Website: apple
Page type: payment
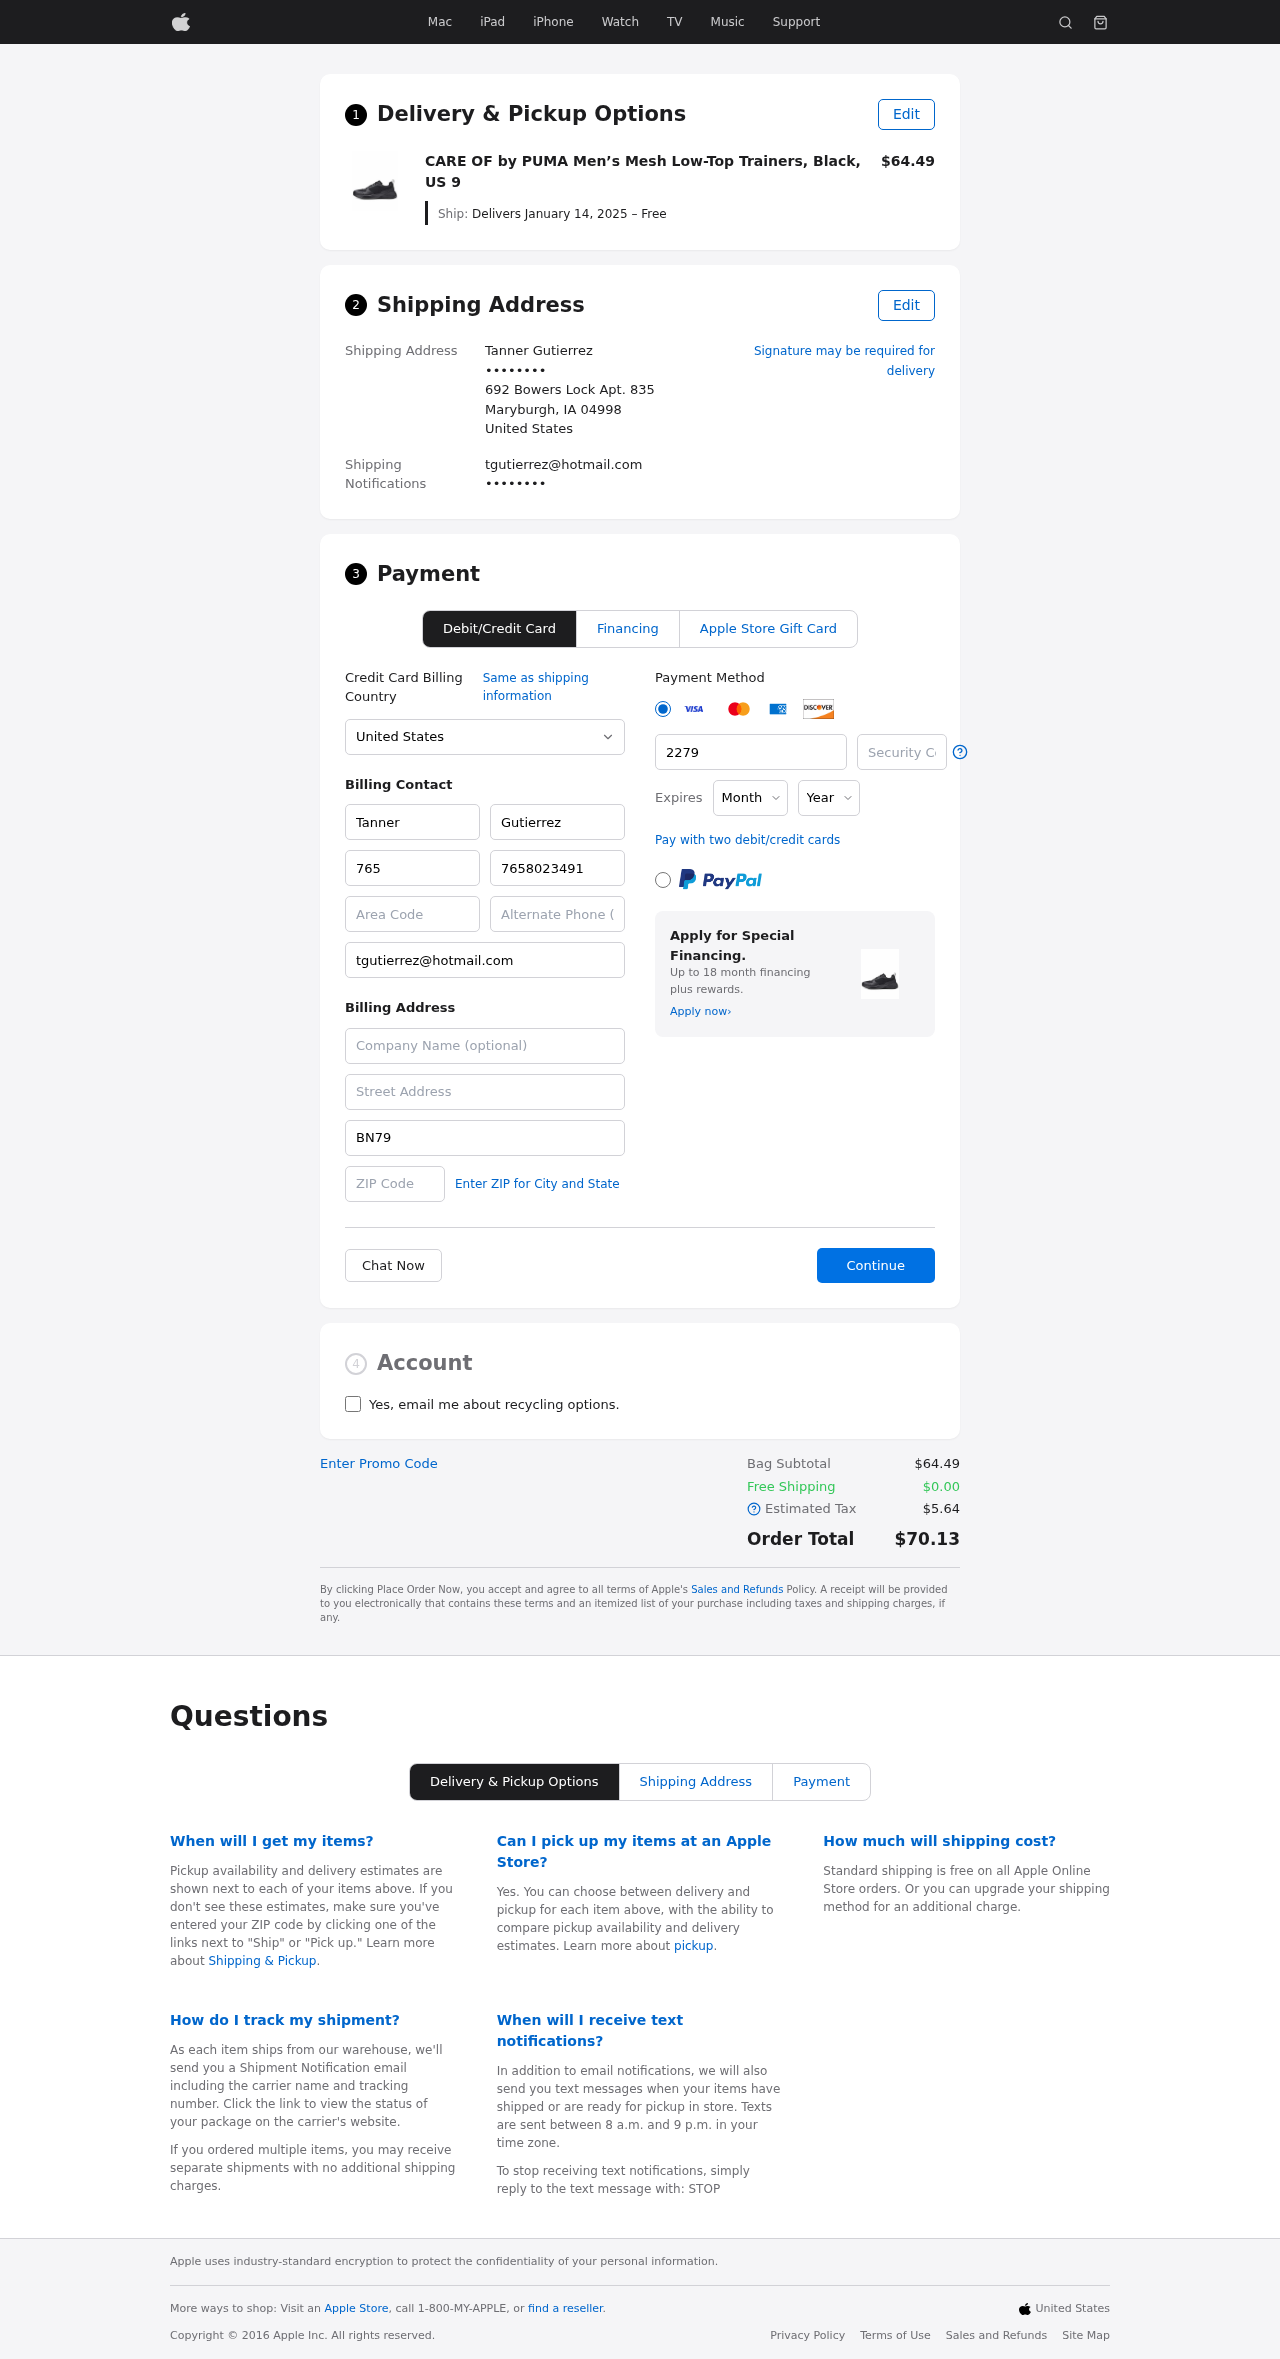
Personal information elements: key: PII_CARD_CVV
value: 318
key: PII_CARD_EXPIRY_MONTH
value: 12
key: PII_CARD_EXPIRY_YEAR
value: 30
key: PII_CARD_NUMBER
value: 2279 8401 1723 5456
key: PII_CITY_STATE_ZIP
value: Maryburgh, IA 04998
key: PII_COUNTRY
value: United States
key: PII_EMAIL
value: tgutierrez@hotmail.com
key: PII_EMAIL2
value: tgutierrez@hotmail.com
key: PII_FIRSTNAME
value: Tanner
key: PII_FULLNAME
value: Tanner Gutierrez
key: PII_LASTNAME
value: Gutierrez
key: PII_PHONE3
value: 7658023491
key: PII_PHONE_AREA
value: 765
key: PII_SECURITY_CODE
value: BN79
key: PII_STREET
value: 692 Bowers Lock Apt. 835
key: PII_PHONE
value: ••••••••
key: PII_PHONE2
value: ••••••••
Product elements: key: PRODUCT1_NAME
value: CARE OF by PUMA Men’s Mesh Low-Top Trainers, Black, US 9
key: PRODUCT1_PRICE
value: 64.49
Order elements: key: ORDER_DELIVERY_DATE
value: Delivers January 14, 2025 – Free
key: ORDER_SUBTOTAL
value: $64.49
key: ORDER_SHIPPING_COST
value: $0.00
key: ORDER_TAX
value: $5.64
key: ORDER_TOTAL
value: $70.13